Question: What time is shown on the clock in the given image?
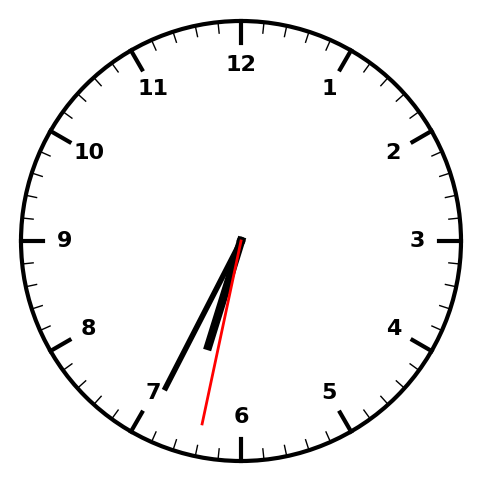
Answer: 06:34:32